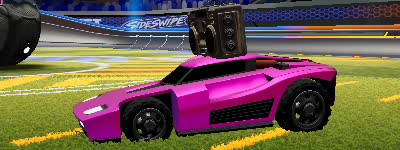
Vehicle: breakout